Question: I think this is a bug in Chrome because it seems to work fine in Firefox, but I was hoping somebody could recommend a workaround (or tell me where I'm going wrong if this is my fault).
I'm trying to put labels into the group arcs of a chord diagram in a similar fashion to this example:
<URL> :

I'm using 'textPath' to achieve this just like the example. The difference in my case is that I'm running a transition to open the arcs when they are created and also to resize them when the data changes. When I use a transition on the 'path' referenced by 'textPath', the result is that the text doesn't show up immediately on Chrome. It is present in the DOM as expected and when I do something like adjust the browser zoom the text pops into view.
Here's some sample code that shows the issue:
<URL>
If I set up a 'transition.each("end",...)' on the path transition and touch an attribute on the textPath it makes the text appear. But this doesn't help me when I'm resizing the arc, during which time I want the text to float in conjunction with the path. On Firefox this works, but on Chrome the text just stays put.
Any ideas for how to get this to work?
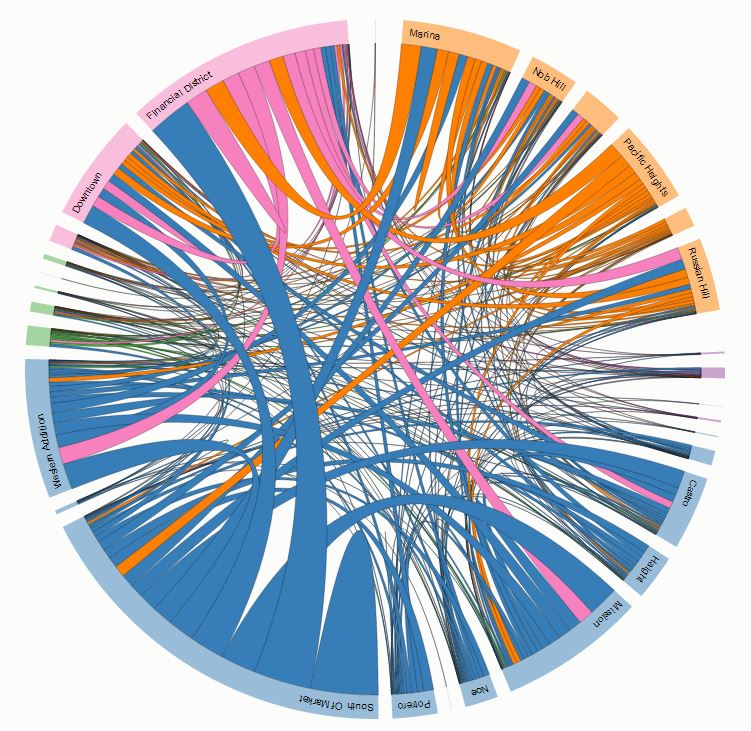
Answer: I've forked and fixed your example here:
- <URL>
You have triggered two bugs in WebKit browsers:
- You can't select textPath elements because of a bug in how WebKit handles case-sensitive element names. See <URL>. WebKit shows no sign of fixing this bug, unfortunately.- Updating a path element by itself does not trigger redraw on dependent elements that reference this path. So, even though we update the path, the referencing textPath element will not be redrawn. To workaround this update bug, we create a custom transition that repeatedly sets the textPath's xlink:href attribute to "#path". I'm not sure if there's already a bug filed for this.
Note: the text is scrunched up at the beginning of the arc at the beginning of the animation, making it hard to read. Depending on what you are trying to accomplish, you might instead <URL>, so that the text is revealed as the arc expands.